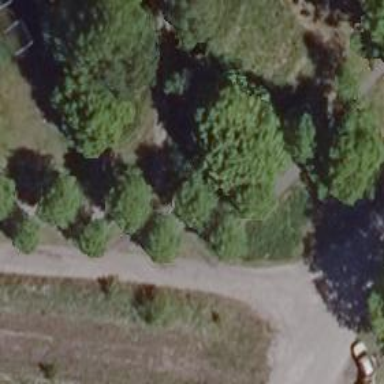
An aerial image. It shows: Asphalt path.